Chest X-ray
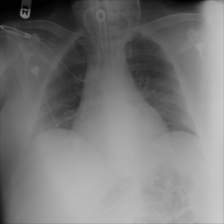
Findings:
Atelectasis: negative
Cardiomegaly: negative
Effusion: negative
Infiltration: negative
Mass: negative
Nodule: negative
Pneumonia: negative
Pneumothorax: negative
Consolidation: negative
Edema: negative
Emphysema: negative
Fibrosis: negative
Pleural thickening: negative
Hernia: negative